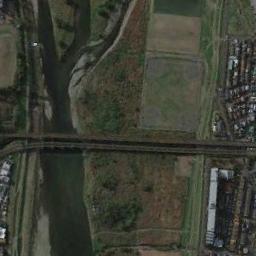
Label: bridge